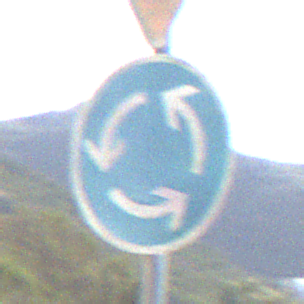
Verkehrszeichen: Kreisverkehr
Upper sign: VorfahrtGewaehren
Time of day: MorningAfternoon
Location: Outdoor (RoadRail)
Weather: PartlyCloudy
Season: NotSpecified
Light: Natural